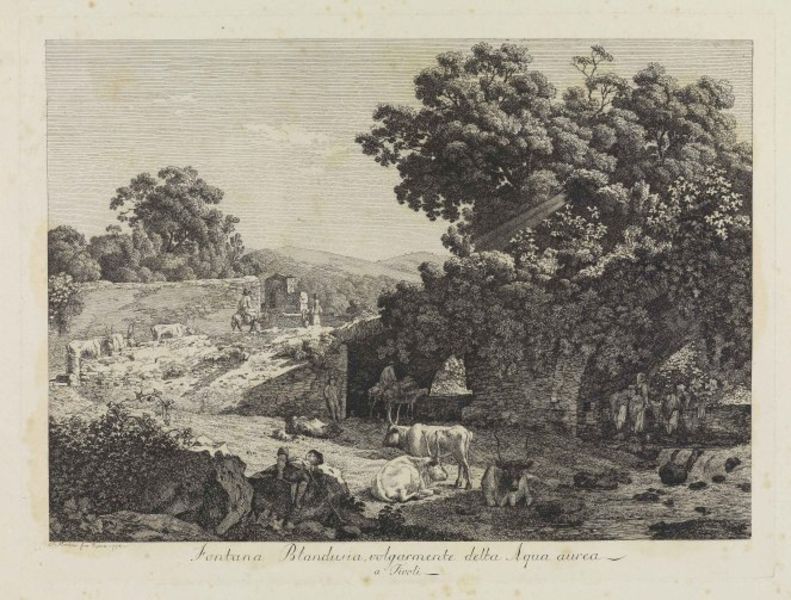
Titel: Tivoli: Fontana Blandusia, auch Acqua Aurea genannt
Künstler: Jacob Wilhelm Mechau
Standort: Karlsruhe
Institution: Staatliche Kunsthalle Karlsruhe
Schlagwörter: baum, himmel, mann, schatten, wasser, wolken, bäume, fluss, frauen, landschaft, sitzen, frau, licht, männer, gras, haus, hund, tiere, weg, wolke, mensch, stehen, stein, horn, feld, horizont, hügel, kühe, vieh, weide, brücke, busch, gewässer, bauern, brunnen, esel, reiter, sommer, schlafen, bogen, mauer, grafik, herde, kuh, rind, idylle, treiben, wagen, people, white, black, gray, grey, old, sitting, wall, print, foto, rinder, sonnenstrahl, idyll, druckgrafik, radierung, stich, schwarzweiß, ruinen, natur, efeu, cloud, clouds, horses, rock, rocks, sky, tree, building, field, hill, hills, landscape, nature, water, sun, trees, tränke, boy, grass, light, stream, bushes, road, arkadien, drawing, paper, kupferstich, black and white, bulle, stier, hirte, hirten, hüten, schäfer, shadow, animals, ziege, rasten, writing, bridge, person, valley, bewuchs, human, inscription, engraving, schläft, animal, furt, cattle, cow, cows, horse, sänfte, bull, horns, genre, shepard, sheperd, tivoli, druck, viehherde, stick, stahlstich, greens, text, fontana, donkey, aqua, shrubbery, ruisdael, tunnel, bulls, relaxing, gret, paht, ruhe, frieden, aurea, delta, fortune, aqun, blanduna, rivoli, cowherd, fortuna, cottege, umwelt, aqua aurea